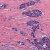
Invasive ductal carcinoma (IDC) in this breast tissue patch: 0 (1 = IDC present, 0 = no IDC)